Question: i'd like to know how to change the color of eclipse's quick watch view (the topmost on the picture), which is enabled by clicking CTRL+SHIFT+I on a variable or expression while in debug mode.
I'm using eclipse STS 2.8 (guess its based on Indigo,but maybe Helios), on ubuntu and it gets really hard to read the contents as the picture shows.
I guess either the background color or the foreground color would be enough
Thanks
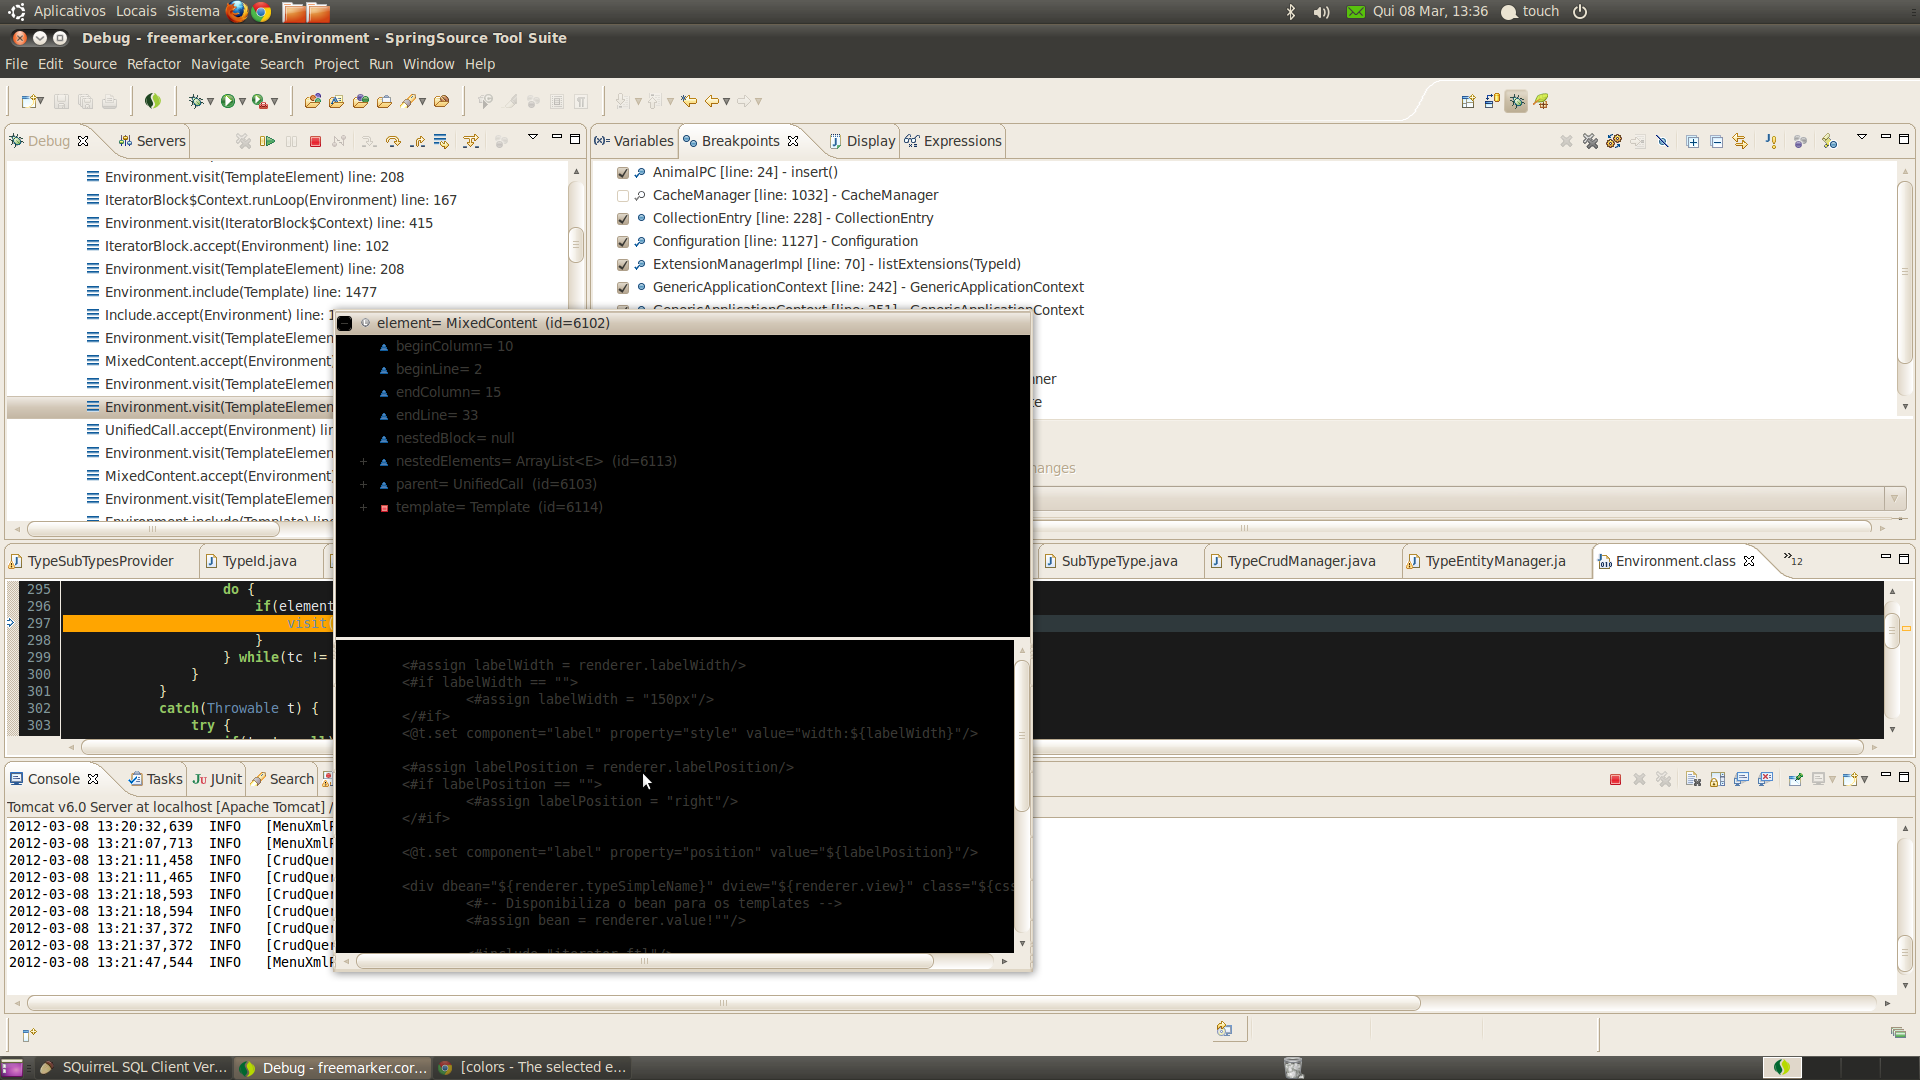
Answer: That background color cannot be configured in the eclipse because it uses your OS 's ToolTip 's background color .
You can refer <URL> for how to change the tooltip background color in Ubuntu